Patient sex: M
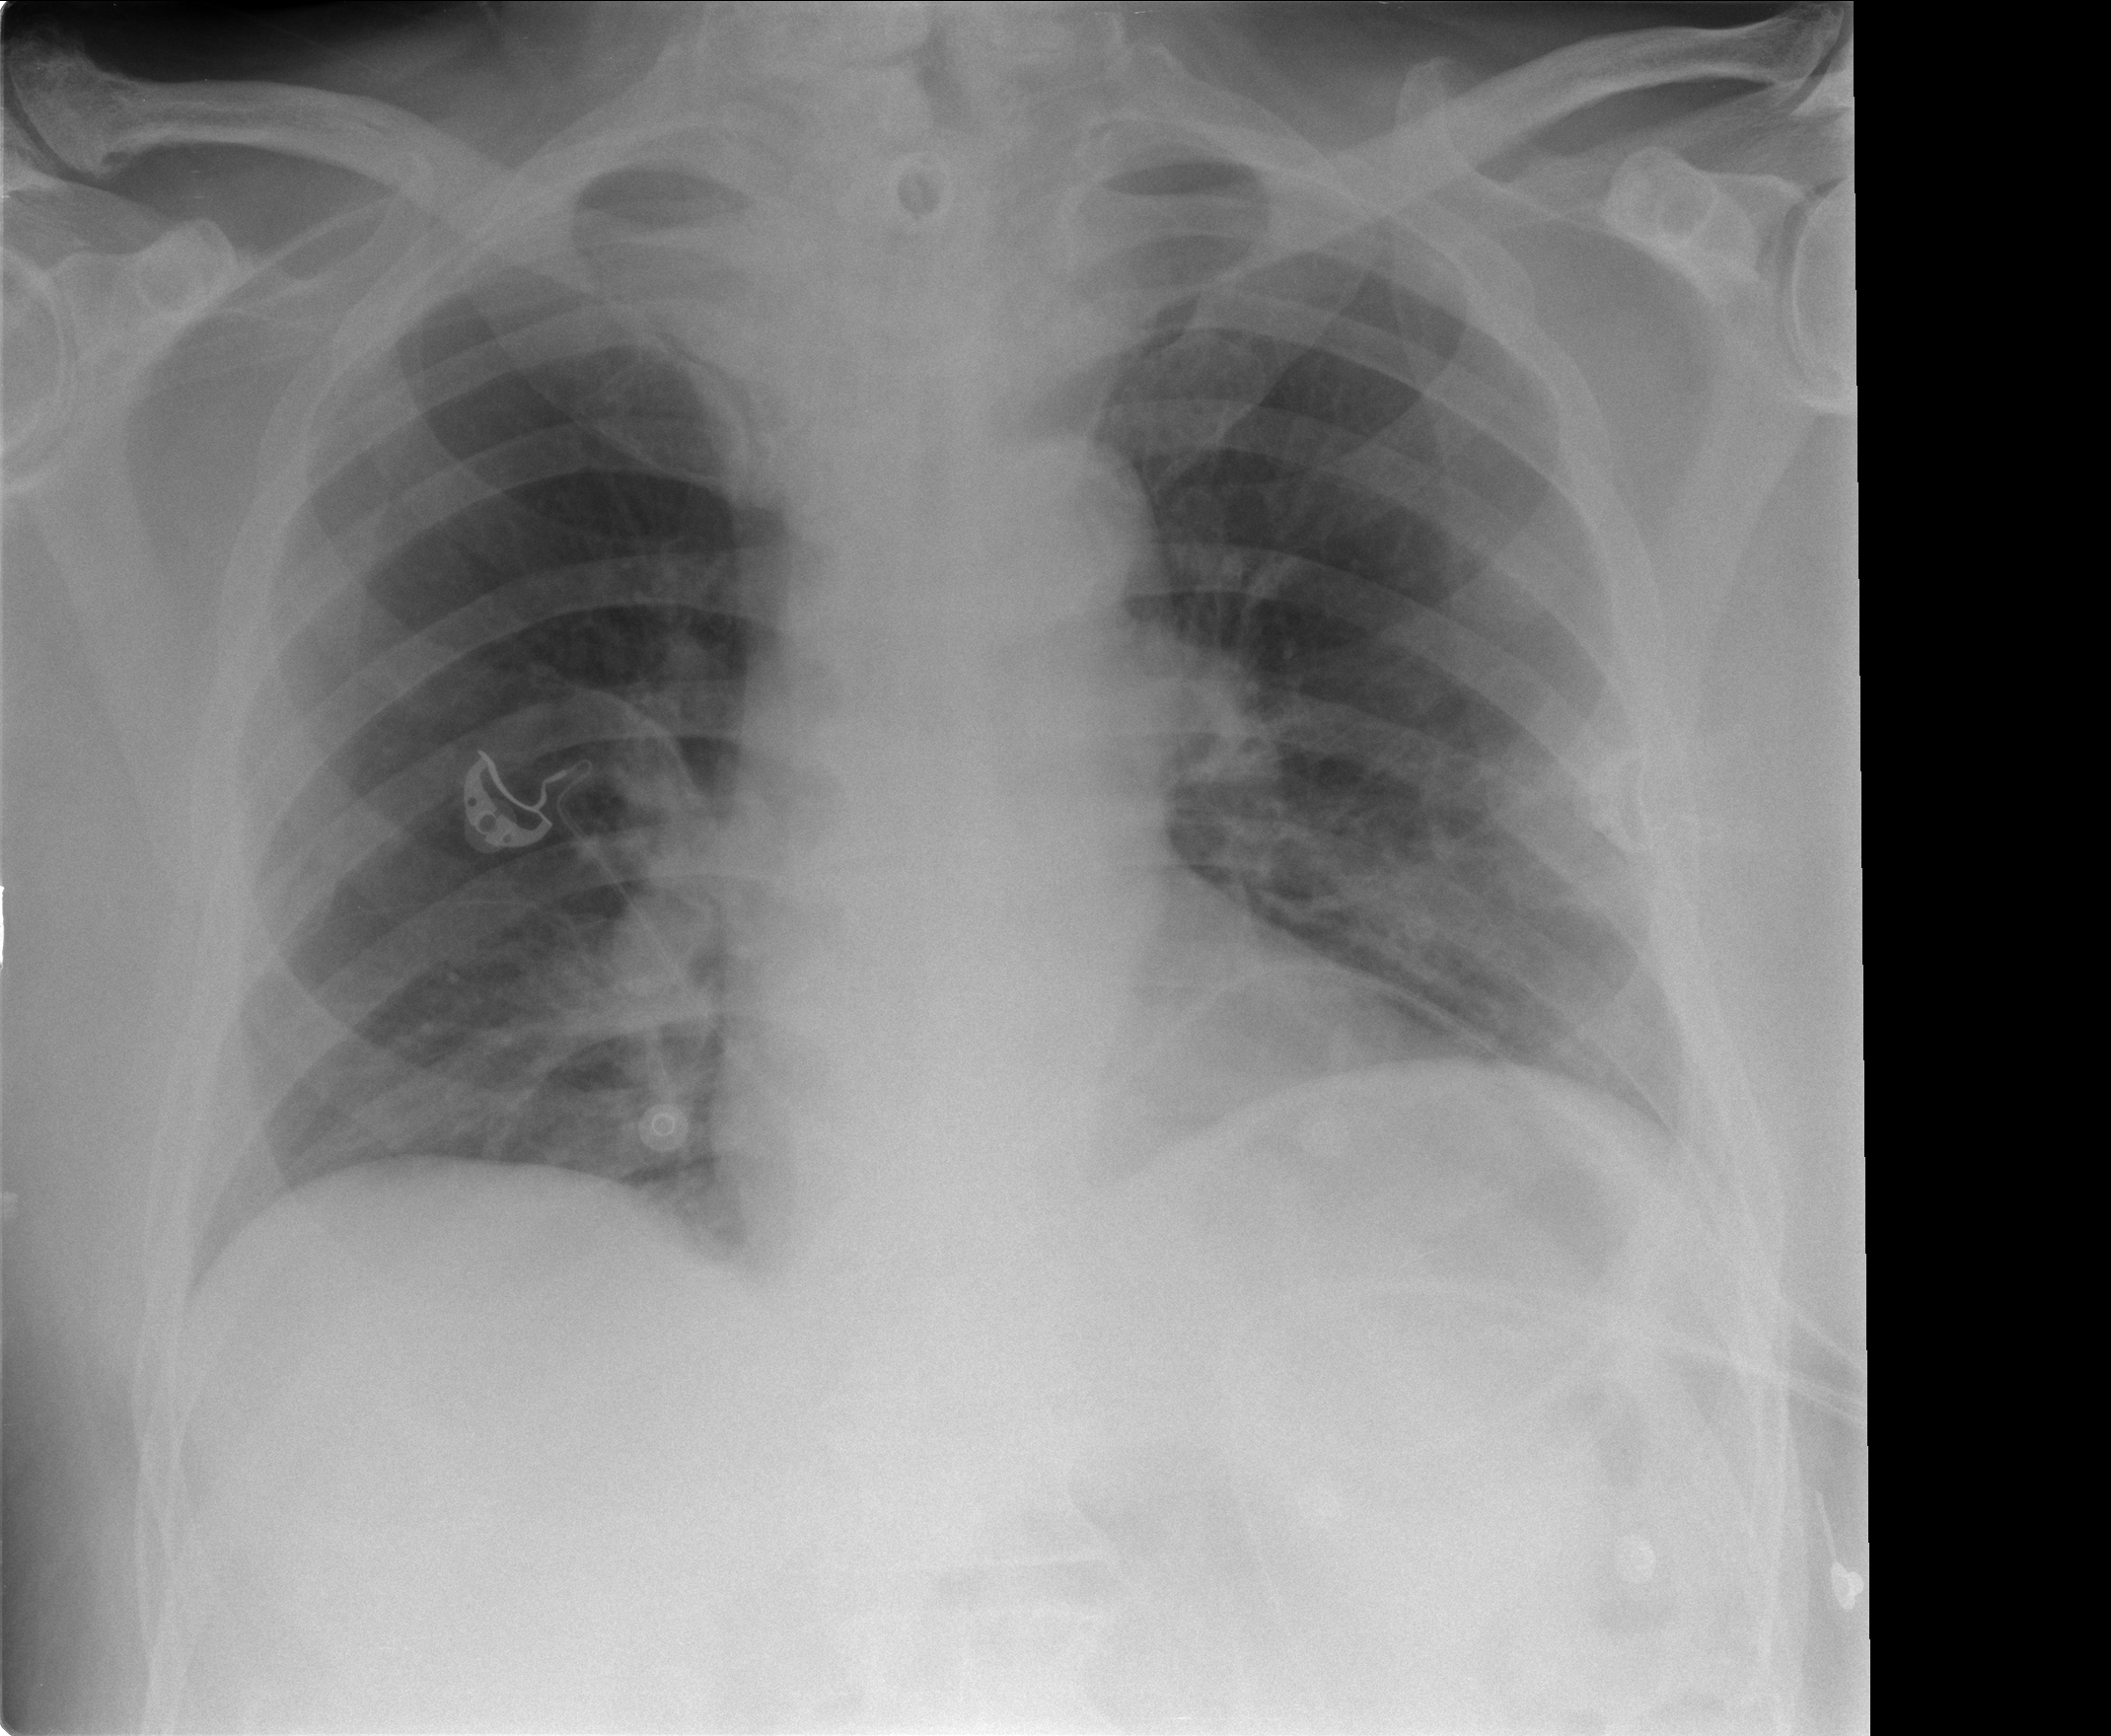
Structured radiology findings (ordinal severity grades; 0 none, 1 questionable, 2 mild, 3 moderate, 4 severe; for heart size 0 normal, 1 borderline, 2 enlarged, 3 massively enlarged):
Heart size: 0
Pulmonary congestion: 0
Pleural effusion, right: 0
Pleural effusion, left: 1
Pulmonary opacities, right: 0
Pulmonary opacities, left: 2
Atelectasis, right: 0
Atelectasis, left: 2